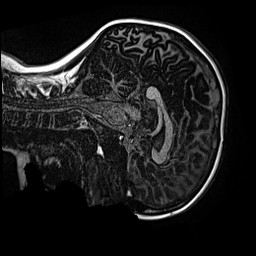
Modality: MP2RAGE
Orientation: sagittal
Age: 12
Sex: male
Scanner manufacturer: siemens
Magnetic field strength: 3 T
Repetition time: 4 s
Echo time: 0.00299 s